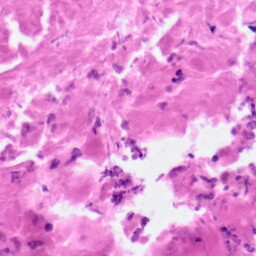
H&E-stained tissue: Pancreatic